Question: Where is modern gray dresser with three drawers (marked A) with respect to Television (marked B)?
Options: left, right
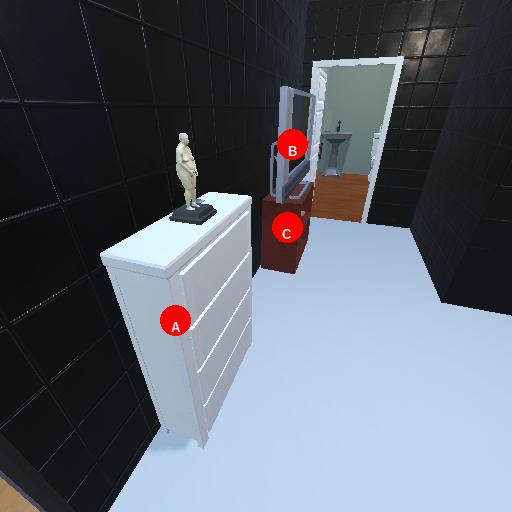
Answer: left